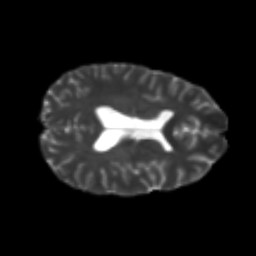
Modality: T2w
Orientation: axial
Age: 24
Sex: female
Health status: healthy
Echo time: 0.074 s